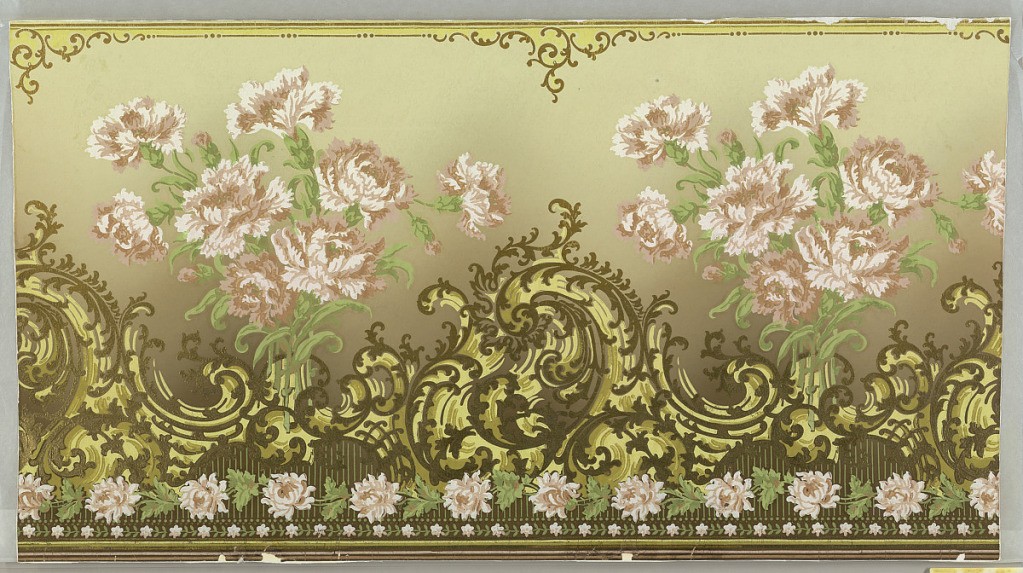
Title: Frieze
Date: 1885–89
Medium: Machine-printed, embossed
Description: Large bunches of pink carnations repeat horizontally above a continuous wave. Design richly laid with gold leaf. Floral bands at bottom. Graded cream and brown ground. Gold leaf.